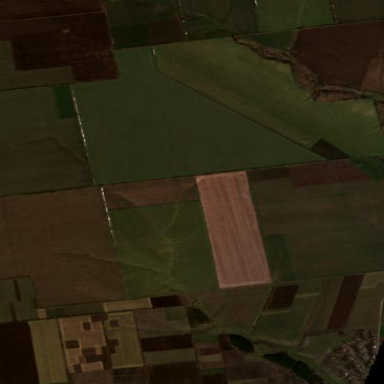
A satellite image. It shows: Picturesque farmland scene.